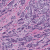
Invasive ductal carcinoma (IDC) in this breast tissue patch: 1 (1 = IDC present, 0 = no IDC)